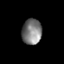
Tissue: lung
Cell type: Myeloid cells
Senescence score: 0.2061
Nuclear area (px): 494
Mean DAPI intensity: 123.828